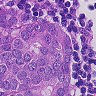
Metastatic tissue present: yes